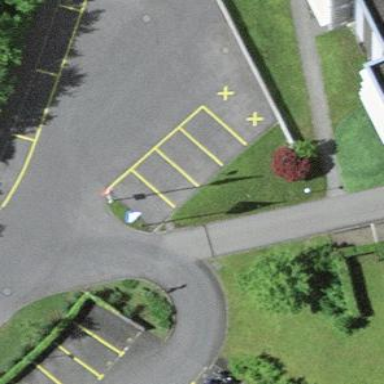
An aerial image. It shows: Parking area with asphalt surface.